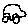
Label: car